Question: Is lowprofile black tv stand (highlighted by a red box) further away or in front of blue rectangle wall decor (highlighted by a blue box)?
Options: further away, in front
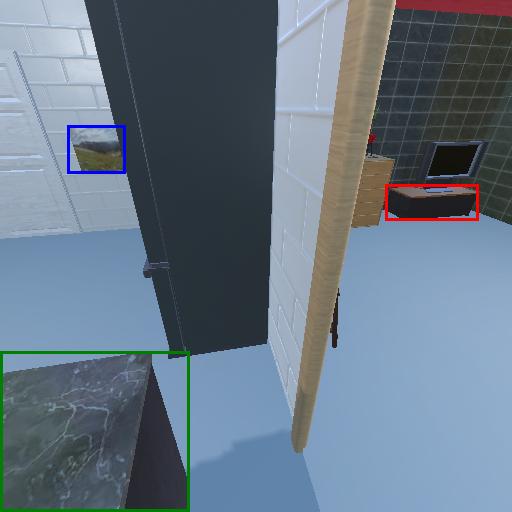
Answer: further away